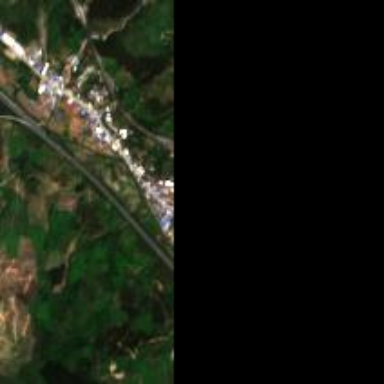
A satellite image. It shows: Ethnic township within town.